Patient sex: F
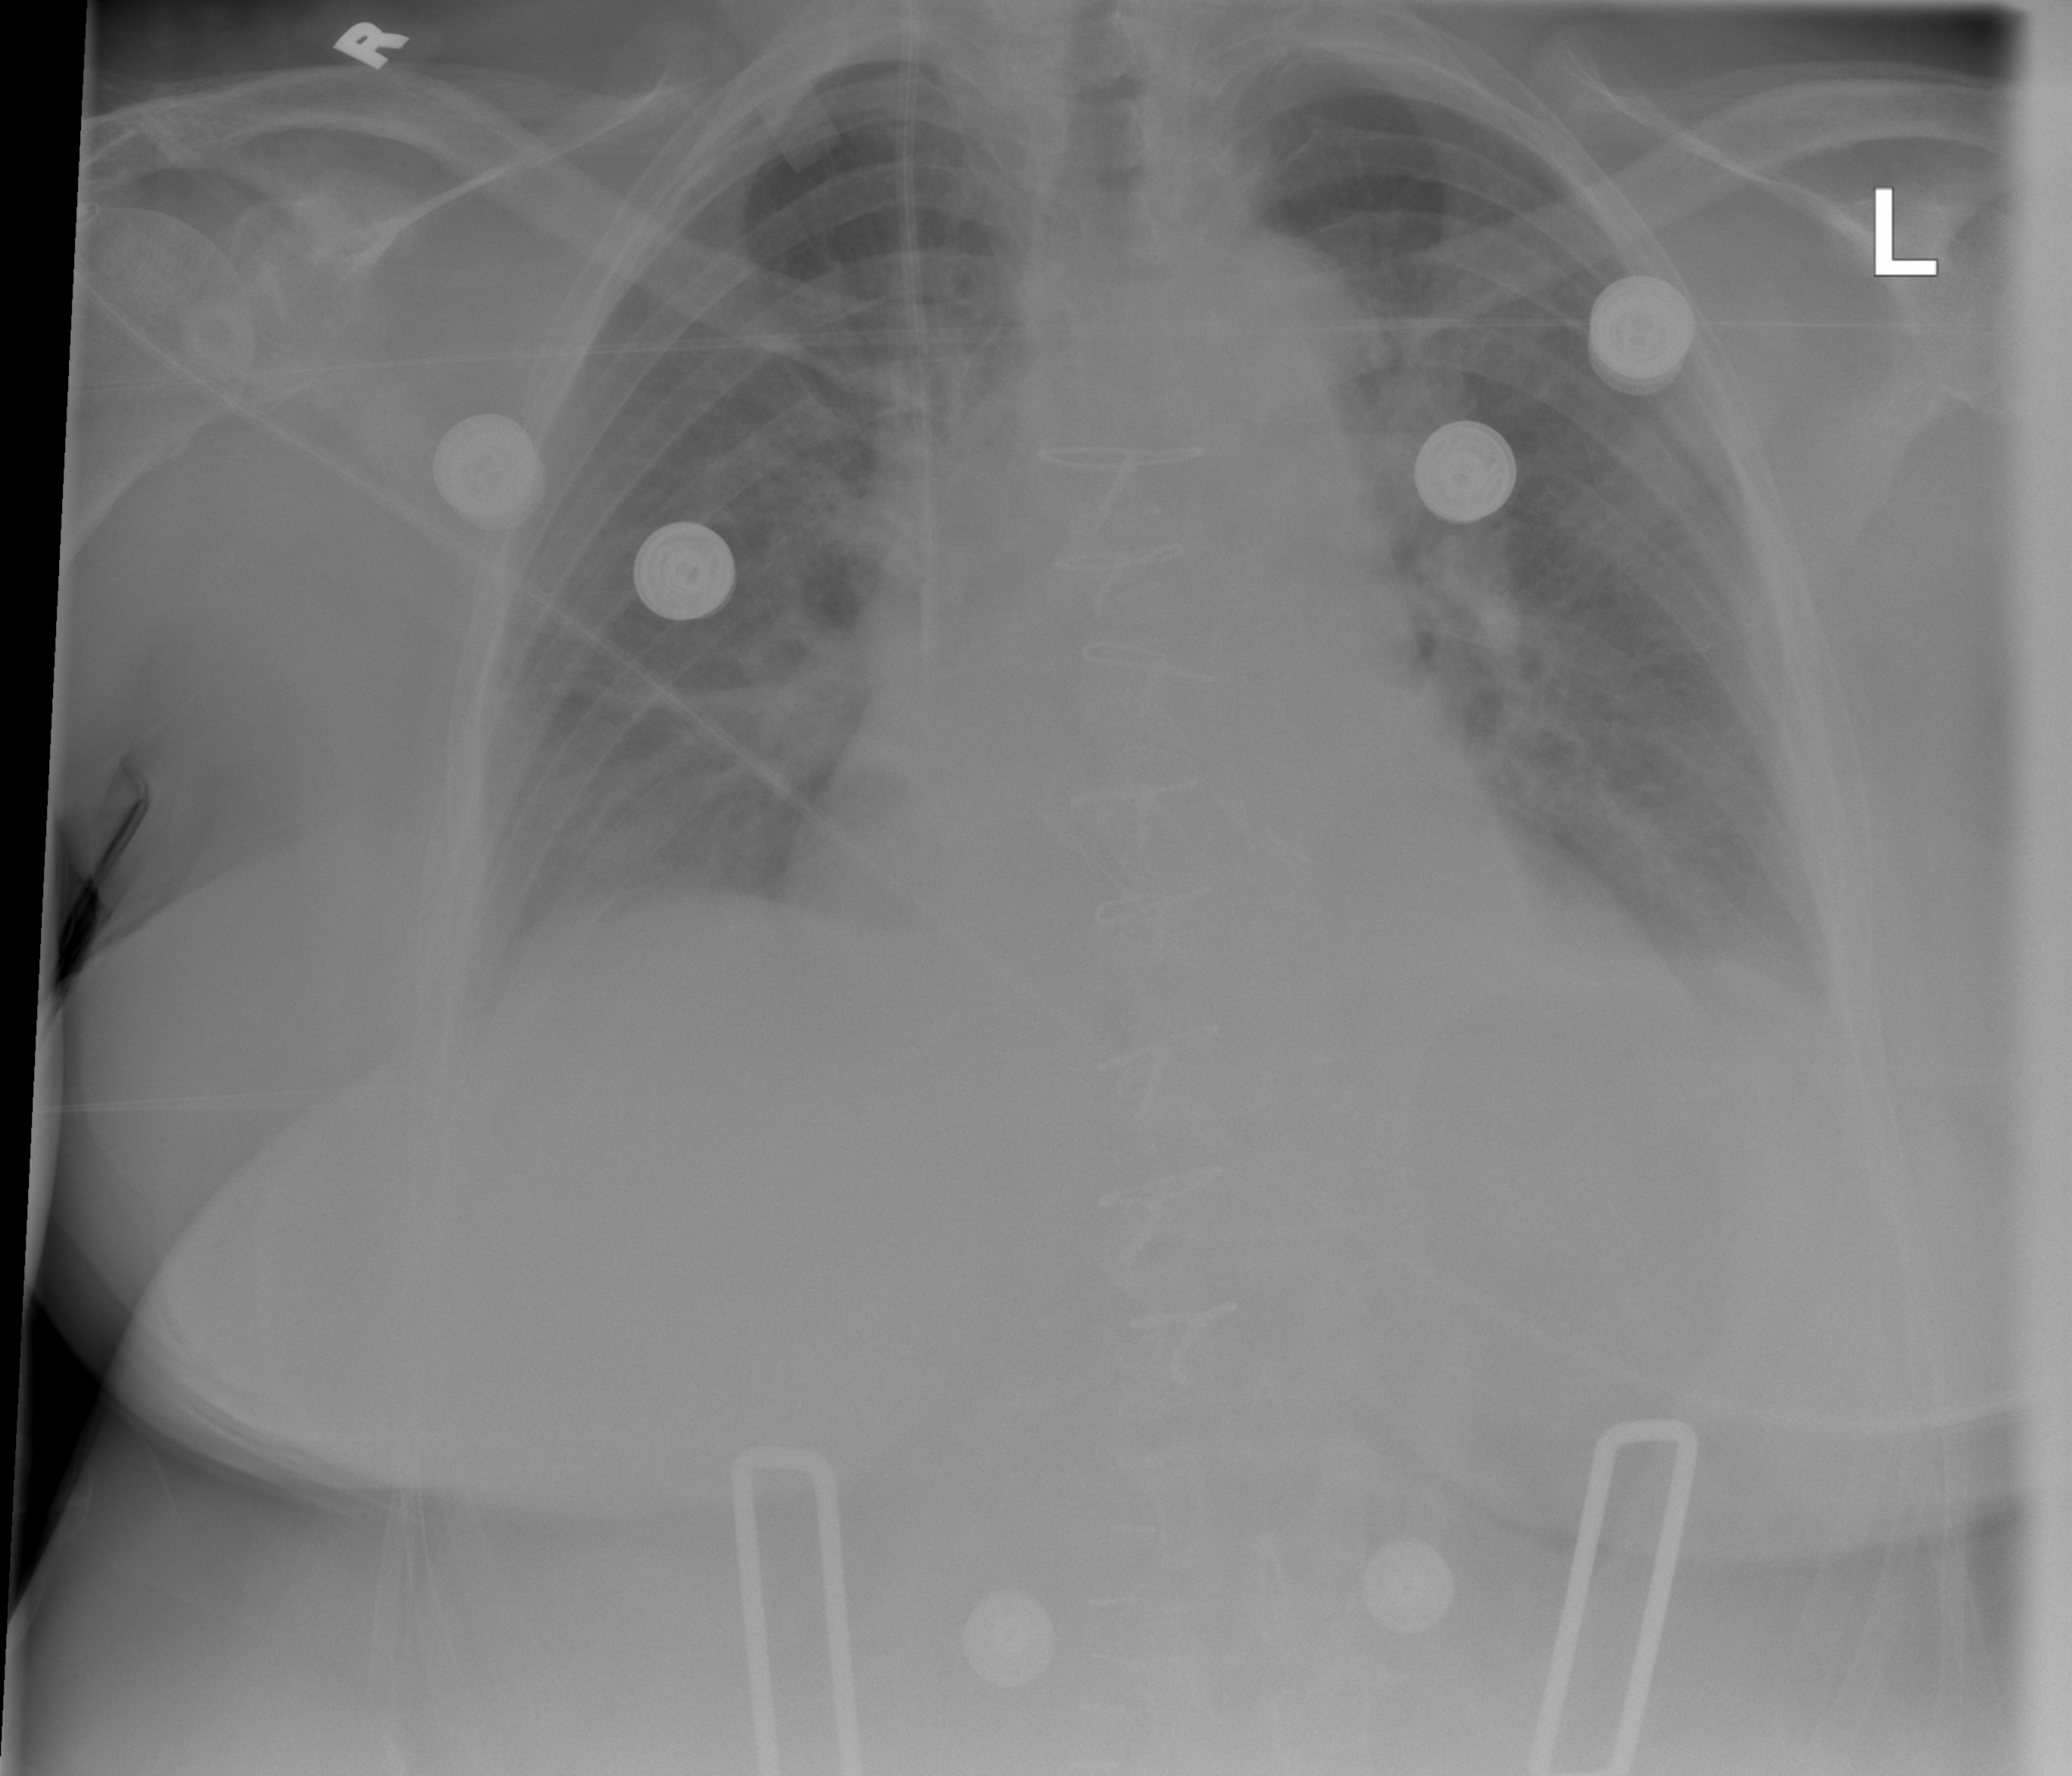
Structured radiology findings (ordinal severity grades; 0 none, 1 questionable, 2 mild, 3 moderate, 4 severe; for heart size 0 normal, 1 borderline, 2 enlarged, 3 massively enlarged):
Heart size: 0
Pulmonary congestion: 1
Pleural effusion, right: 2
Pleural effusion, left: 2
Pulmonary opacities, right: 0
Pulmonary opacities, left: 0
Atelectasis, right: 2
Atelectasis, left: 2